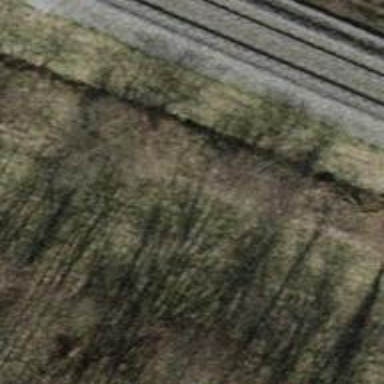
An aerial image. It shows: Grass path.